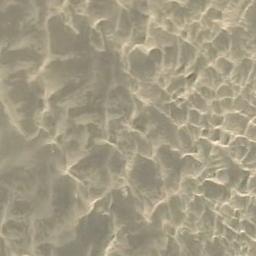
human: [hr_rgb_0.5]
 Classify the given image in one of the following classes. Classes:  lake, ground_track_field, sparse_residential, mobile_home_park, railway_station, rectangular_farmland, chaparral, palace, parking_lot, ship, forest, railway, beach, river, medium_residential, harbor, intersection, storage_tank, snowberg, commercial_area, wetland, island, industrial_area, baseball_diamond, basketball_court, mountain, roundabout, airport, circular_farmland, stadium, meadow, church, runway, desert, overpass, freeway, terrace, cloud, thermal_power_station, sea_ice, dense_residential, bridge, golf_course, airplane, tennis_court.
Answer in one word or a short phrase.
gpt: desert